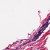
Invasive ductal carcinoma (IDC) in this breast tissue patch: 0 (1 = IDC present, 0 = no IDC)